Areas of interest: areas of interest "Commercial service"
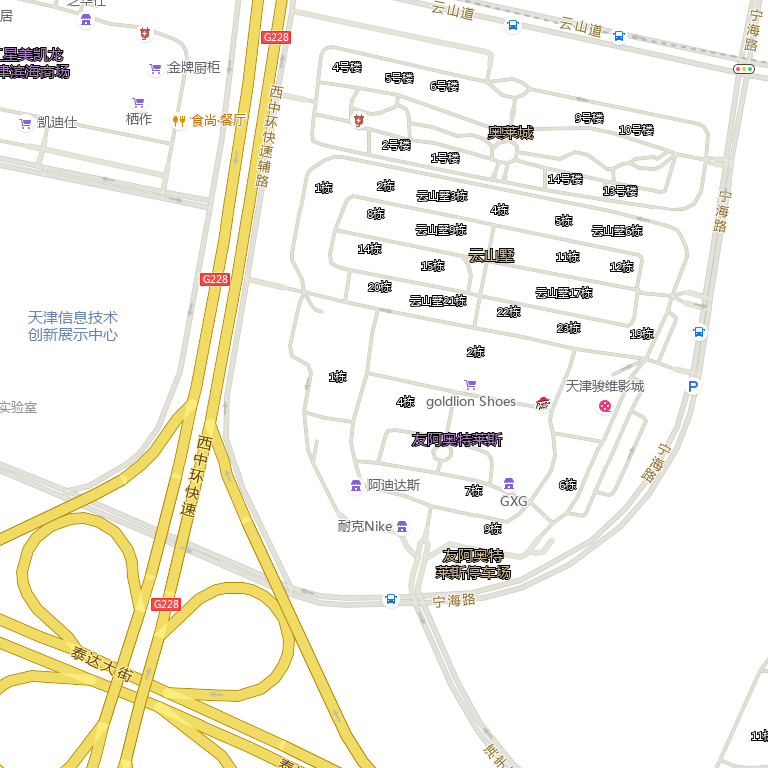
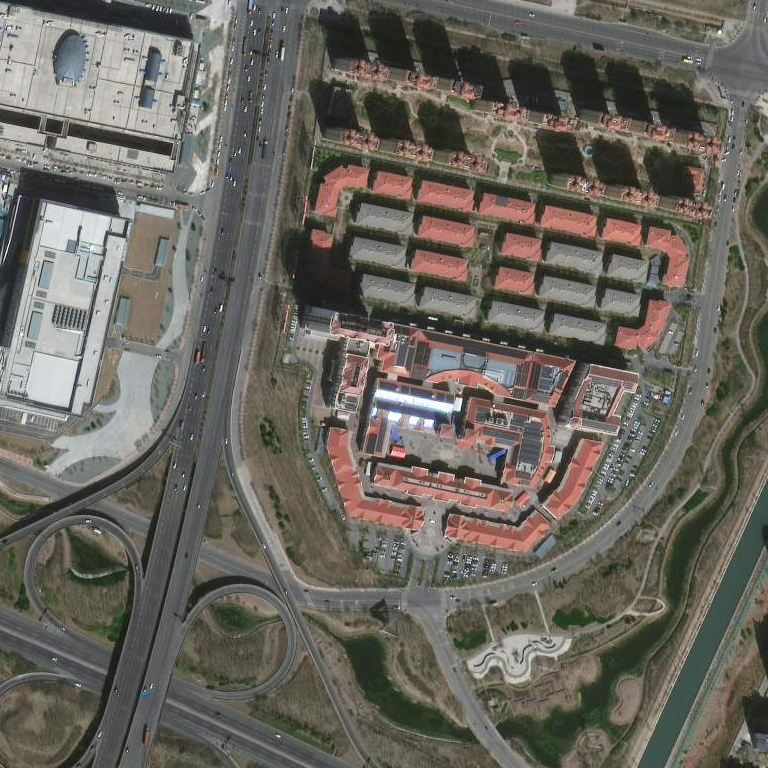